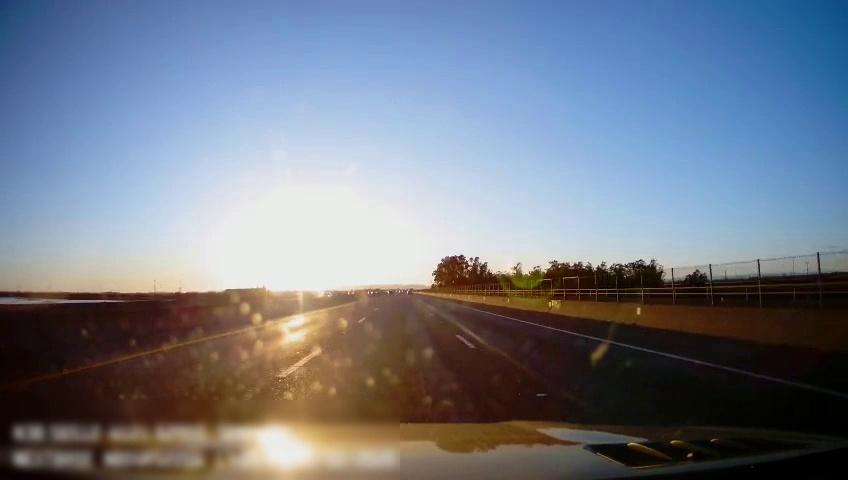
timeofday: Day
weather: Sunny
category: Drivable Space
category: Lanes | Alternate Lane
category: Lanes | Current Lane
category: Lanes | Current Lane
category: Lanes | Alternate Lane